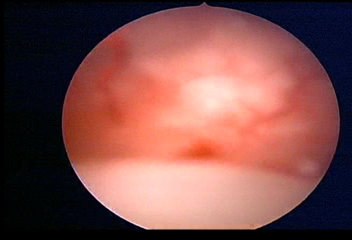
Modality: WLC
Class: Normal mucosa
Bladder cancer association: No